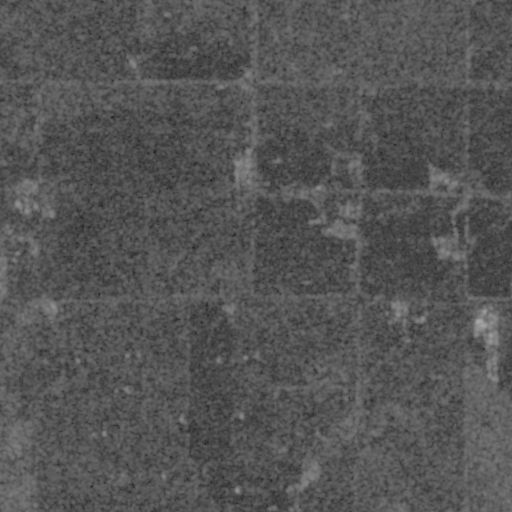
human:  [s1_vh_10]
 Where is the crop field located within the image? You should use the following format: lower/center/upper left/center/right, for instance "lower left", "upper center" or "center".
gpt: The crop field is located in the upper right of the image.
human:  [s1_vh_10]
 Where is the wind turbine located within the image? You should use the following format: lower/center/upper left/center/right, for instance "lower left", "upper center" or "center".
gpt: The wind turbine is located in the lower left of the image.
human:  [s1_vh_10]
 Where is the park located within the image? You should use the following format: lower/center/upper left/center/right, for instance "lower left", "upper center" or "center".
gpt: There is no park in the image.

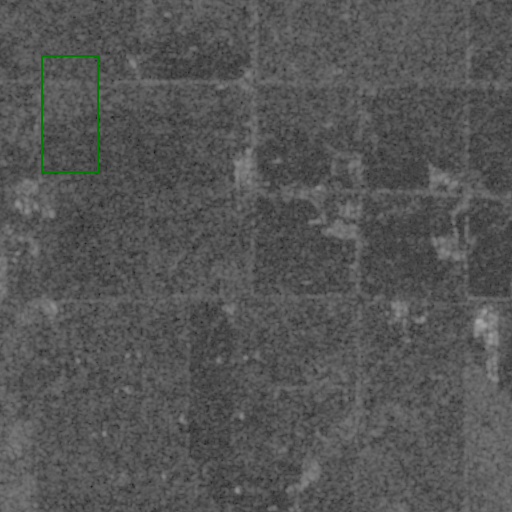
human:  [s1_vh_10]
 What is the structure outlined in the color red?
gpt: There is no red outline.
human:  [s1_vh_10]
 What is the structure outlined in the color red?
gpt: There is no structure outlined in red.